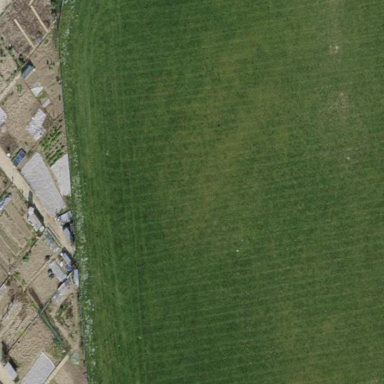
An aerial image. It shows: Soccer pitch for leisure land activities.